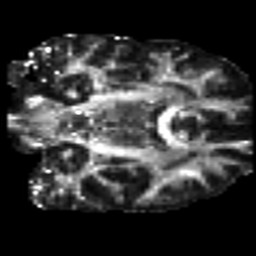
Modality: FA
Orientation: coronal
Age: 23
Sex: male
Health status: healthy
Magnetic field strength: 3 T
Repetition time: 8.4 s
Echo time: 0.0926 s